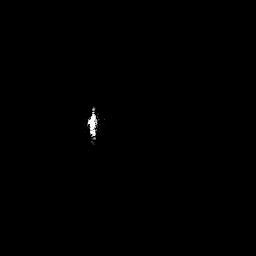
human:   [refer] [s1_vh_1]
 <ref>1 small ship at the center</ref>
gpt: <box>[[33, 44, 38, 55, 0]]</box>